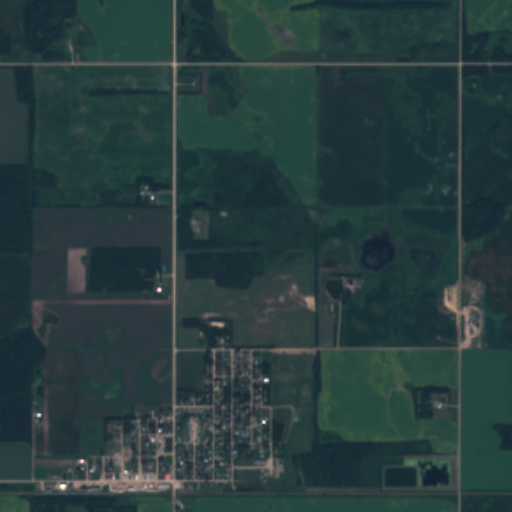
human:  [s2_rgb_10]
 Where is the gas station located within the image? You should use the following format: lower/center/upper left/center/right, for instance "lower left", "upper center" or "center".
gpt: The gas station is located in the lower center of the image.
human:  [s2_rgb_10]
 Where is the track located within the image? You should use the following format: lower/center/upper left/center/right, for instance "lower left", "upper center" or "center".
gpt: The track is located in the lower center of the image.
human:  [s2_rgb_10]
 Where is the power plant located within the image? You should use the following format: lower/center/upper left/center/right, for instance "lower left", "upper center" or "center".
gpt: There is no power plant in the image.